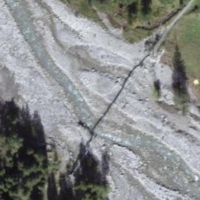
EUNIS habitat code: 43
Species observed at this site:
Astrantia major
Saxifraga aizoides
Geum rivale